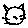
Label: cat